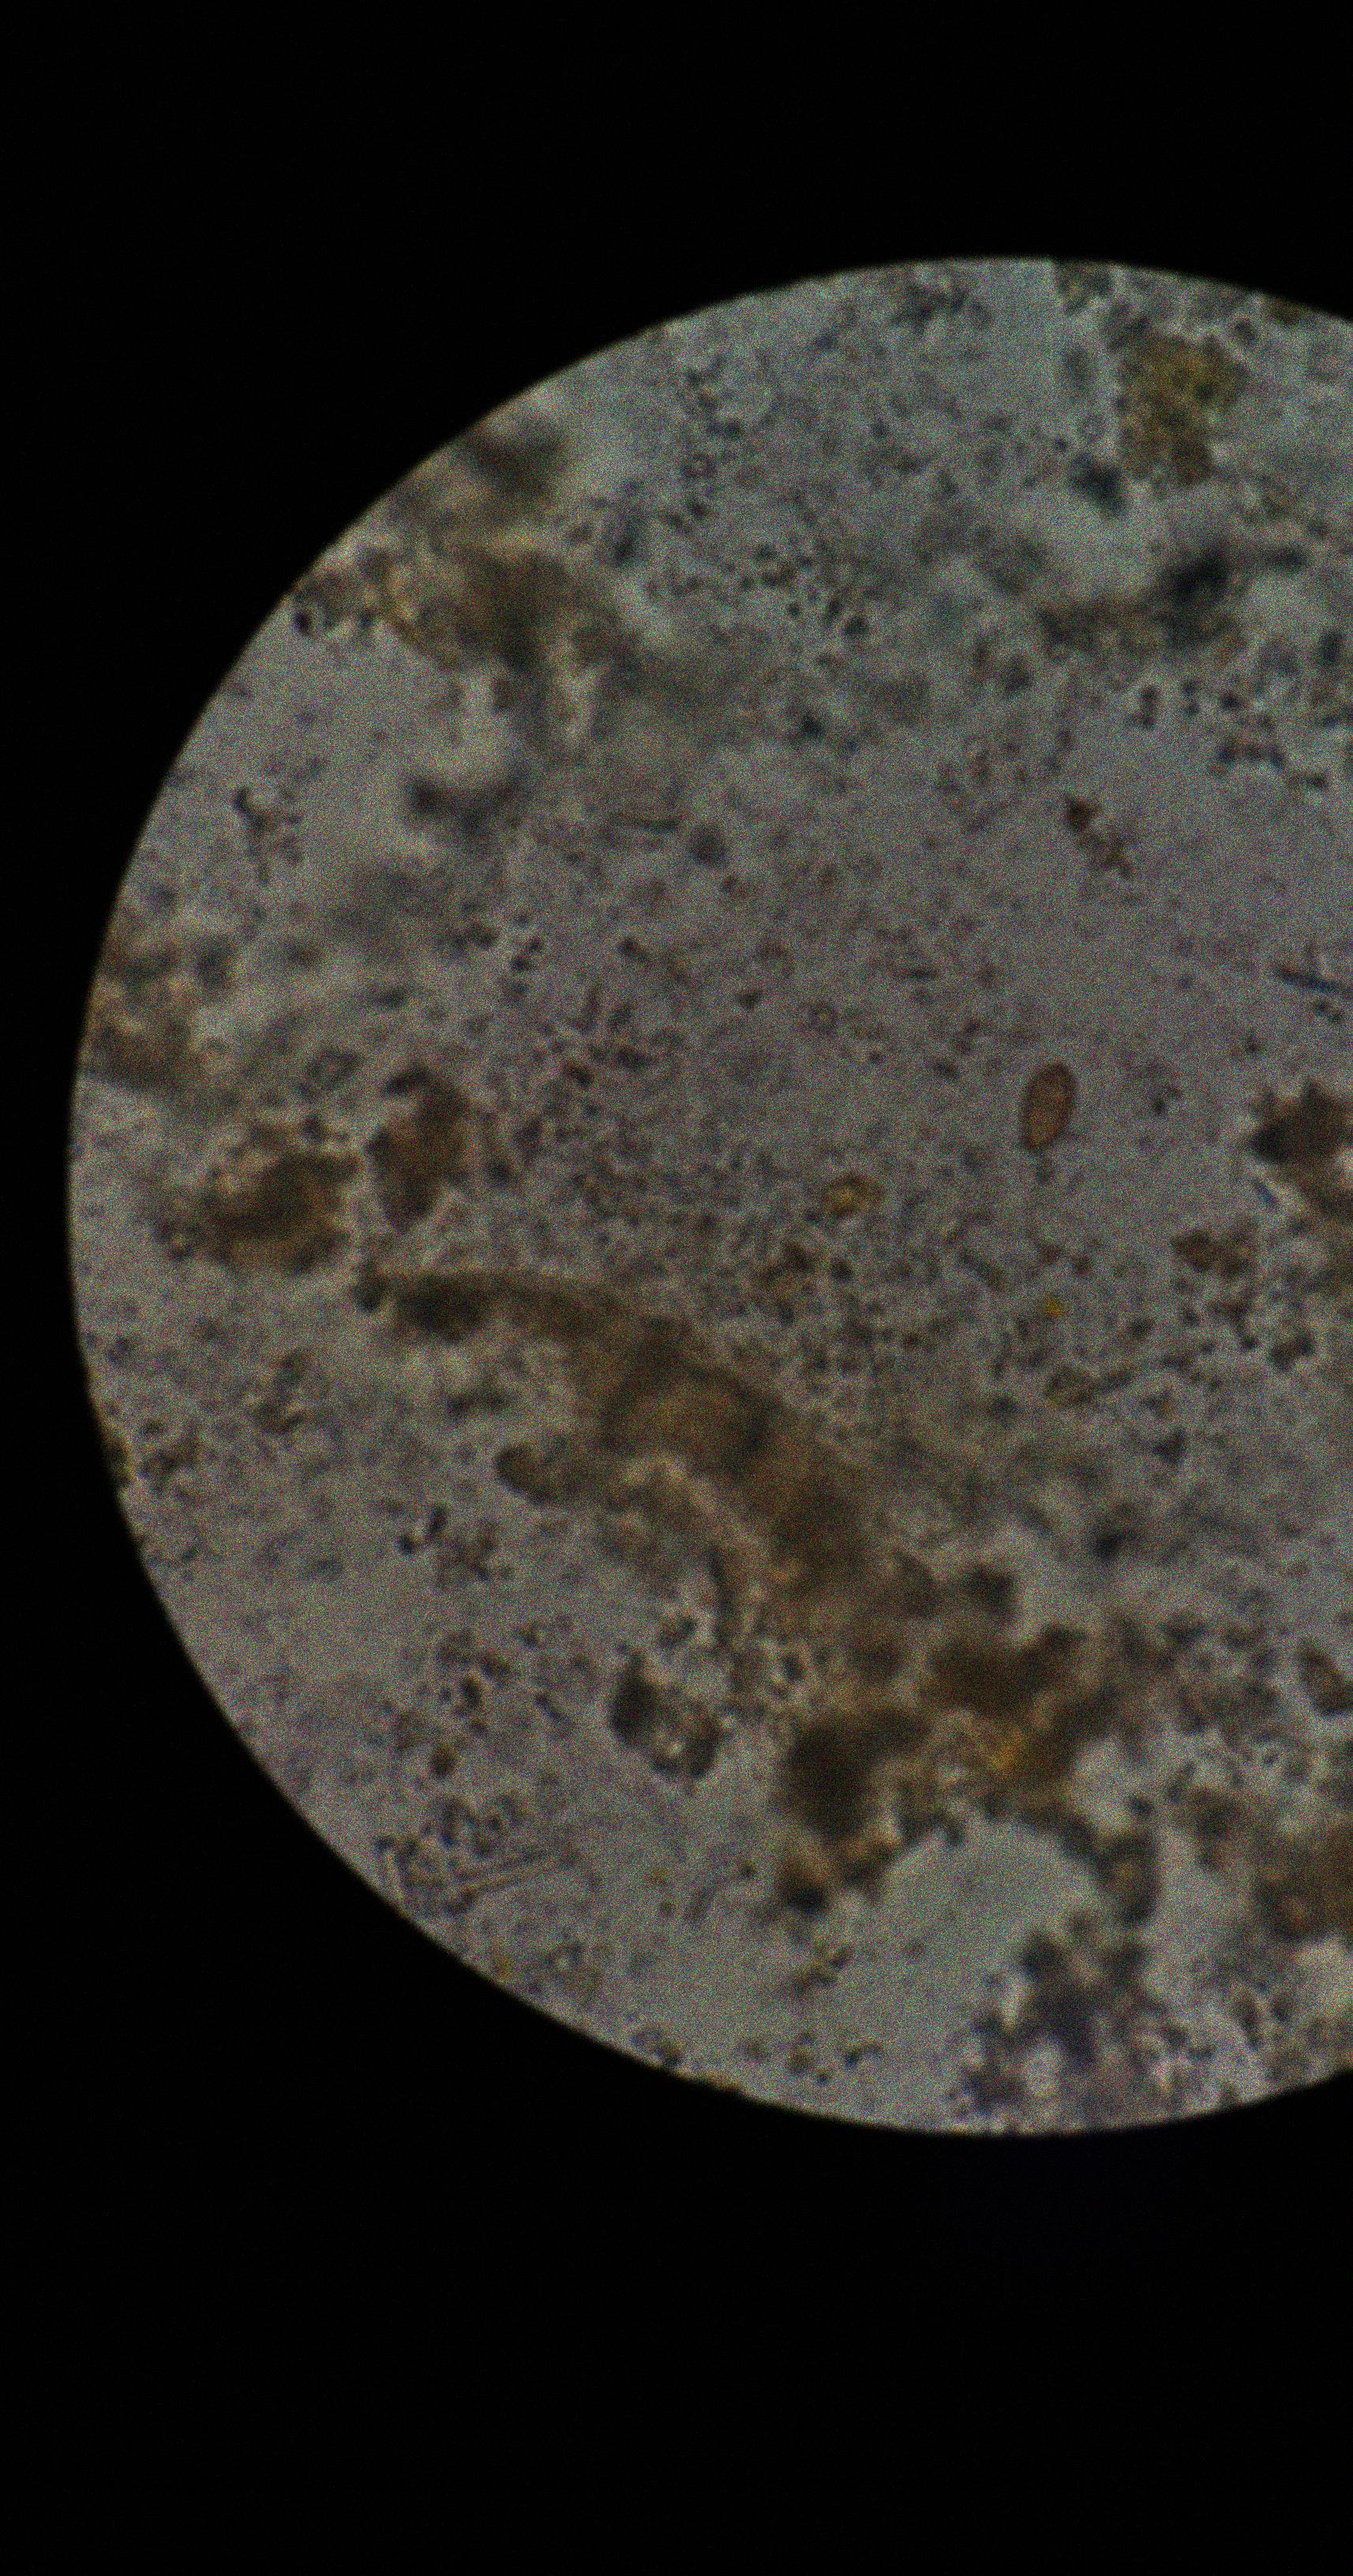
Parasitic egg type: Opisthorchis viverrine